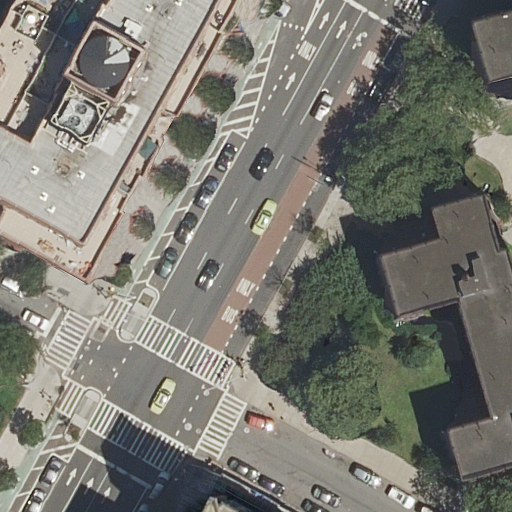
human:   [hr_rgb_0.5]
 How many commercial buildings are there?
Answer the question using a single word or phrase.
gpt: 0

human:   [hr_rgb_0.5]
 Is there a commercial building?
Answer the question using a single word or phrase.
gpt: no

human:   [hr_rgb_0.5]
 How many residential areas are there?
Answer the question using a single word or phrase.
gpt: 1

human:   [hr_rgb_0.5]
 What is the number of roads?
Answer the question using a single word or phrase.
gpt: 20

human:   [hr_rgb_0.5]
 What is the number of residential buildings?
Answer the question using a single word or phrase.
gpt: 5

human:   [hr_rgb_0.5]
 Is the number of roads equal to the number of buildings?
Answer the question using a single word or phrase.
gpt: no

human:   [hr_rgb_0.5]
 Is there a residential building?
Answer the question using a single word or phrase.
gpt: yes

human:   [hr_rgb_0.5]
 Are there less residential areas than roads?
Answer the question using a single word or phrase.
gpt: yes

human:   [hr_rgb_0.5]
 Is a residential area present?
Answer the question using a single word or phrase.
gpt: yes

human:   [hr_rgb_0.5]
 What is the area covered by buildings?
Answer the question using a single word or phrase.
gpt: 4244m2

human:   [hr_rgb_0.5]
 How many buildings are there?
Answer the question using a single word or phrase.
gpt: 5

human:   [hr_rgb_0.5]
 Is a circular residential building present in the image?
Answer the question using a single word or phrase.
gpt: no

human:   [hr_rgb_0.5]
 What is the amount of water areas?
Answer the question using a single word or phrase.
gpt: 0

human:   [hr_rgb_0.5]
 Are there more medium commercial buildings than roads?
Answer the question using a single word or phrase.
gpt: no

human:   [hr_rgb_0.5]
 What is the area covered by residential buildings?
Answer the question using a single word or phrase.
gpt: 4244m2

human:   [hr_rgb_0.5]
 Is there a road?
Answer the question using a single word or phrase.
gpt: yes

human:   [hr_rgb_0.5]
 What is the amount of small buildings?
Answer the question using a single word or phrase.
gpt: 1

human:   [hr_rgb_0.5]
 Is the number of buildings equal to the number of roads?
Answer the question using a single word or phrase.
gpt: no

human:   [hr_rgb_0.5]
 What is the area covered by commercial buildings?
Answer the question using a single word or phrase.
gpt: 0m2

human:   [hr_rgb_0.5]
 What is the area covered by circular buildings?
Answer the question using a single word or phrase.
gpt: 0m2

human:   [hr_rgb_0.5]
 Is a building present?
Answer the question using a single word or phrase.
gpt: yes

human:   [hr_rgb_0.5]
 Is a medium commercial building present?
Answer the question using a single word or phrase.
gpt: no

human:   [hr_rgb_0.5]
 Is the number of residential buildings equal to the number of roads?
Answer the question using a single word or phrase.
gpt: no

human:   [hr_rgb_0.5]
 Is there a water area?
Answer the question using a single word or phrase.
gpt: no

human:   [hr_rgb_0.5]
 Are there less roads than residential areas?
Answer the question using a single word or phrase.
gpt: no

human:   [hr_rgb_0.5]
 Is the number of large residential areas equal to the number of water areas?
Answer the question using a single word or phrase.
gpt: no

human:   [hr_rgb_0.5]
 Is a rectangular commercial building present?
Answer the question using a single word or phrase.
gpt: no

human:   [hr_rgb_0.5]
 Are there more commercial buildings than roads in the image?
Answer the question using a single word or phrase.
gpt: no

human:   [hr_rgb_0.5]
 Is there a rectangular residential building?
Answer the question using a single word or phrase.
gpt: no

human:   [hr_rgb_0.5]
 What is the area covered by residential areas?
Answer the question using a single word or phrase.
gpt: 8560m2

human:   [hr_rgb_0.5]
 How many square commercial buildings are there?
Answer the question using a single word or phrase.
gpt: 0

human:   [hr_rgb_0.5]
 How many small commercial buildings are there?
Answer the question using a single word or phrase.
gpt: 0

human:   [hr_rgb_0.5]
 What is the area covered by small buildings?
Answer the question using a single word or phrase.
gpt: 78m2

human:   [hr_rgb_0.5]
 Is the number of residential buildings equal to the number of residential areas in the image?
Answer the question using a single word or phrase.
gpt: no

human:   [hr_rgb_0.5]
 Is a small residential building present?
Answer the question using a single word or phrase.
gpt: yes

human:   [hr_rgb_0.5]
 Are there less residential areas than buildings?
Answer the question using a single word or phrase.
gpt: yes

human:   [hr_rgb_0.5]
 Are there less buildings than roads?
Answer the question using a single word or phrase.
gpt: yes

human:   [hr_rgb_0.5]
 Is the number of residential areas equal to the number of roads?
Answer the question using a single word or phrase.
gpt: no

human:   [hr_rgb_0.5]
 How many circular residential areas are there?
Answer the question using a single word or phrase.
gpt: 0

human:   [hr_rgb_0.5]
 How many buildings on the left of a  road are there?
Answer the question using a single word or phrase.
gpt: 2

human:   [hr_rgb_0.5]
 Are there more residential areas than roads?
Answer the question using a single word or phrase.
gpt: no

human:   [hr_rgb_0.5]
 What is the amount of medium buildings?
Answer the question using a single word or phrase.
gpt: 0

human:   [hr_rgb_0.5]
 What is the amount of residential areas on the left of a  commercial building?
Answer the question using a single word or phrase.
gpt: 0

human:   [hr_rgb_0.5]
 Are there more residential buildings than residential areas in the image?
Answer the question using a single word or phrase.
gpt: yes

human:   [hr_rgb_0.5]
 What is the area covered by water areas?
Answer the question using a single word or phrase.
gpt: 0m2

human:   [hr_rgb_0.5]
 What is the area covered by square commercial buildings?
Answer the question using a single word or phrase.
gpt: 0m2

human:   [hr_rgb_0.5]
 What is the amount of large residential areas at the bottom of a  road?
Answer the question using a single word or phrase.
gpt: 0

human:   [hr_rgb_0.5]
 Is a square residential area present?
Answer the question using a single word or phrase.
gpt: no

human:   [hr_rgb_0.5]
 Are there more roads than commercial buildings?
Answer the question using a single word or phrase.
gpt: yes

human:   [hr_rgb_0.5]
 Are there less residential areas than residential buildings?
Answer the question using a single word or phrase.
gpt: yes

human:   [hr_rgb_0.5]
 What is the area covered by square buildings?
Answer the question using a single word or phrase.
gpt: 0m2

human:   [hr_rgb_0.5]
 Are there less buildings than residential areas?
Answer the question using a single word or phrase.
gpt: no

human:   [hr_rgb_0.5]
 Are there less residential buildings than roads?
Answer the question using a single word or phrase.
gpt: yes

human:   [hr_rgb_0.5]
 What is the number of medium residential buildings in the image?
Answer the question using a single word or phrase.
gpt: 0

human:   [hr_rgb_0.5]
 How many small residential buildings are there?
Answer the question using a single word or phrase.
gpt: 1

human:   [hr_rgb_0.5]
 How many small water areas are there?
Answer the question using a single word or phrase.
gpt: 0

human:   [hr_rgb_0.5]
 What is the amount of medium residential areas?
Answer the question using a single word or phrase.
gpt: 0

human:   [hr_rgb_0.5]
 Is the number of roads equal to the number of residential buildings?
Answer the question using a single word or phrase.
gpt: no

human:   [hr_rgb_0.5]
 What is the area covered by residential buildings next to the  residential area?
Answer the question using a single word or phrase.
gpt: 4244m2

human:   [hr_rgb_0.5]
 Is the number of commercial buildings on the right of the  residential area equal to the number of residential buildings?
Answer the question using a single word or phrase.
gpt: no

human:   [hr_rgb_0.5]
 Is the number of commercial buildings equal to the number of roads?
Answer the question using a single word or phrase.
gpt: no

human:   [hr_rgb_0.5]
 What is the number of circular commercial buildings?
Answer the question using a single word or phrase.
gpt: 0

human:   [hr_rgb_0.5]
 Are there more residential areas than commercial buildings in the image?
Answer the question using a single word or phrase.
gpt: yes

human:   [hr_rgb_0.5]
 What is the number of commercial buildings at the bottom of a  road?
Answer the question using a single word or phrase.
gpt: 0